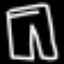
Label: pants